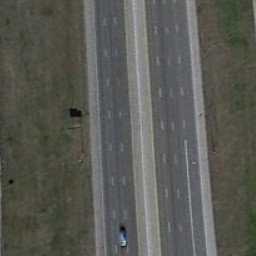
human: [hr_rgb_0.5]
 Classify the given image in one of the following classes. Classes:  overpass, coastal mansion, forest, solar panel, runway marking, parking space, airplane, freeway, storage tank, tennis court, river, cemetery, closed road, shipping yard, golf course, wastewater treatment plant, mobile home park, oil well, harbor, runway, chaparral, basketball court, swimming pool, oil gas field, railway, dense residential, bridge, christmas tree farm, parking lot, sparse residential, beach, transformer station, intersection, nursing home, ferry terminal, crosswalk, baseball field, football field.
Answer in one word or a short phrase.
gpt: freeway